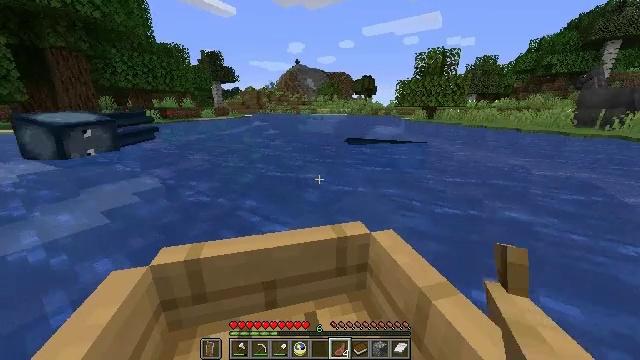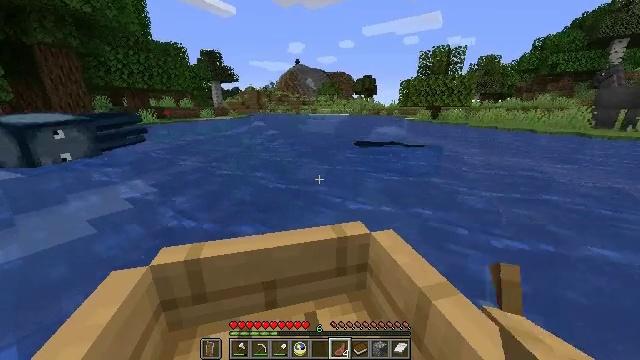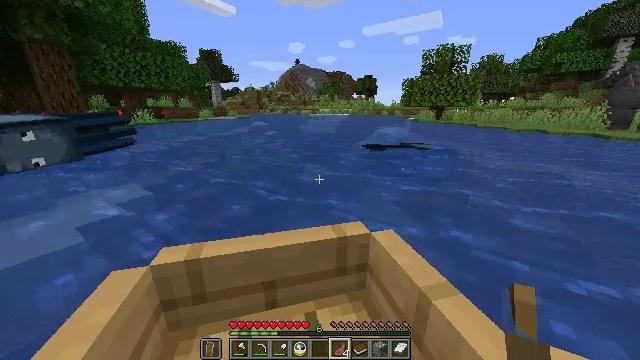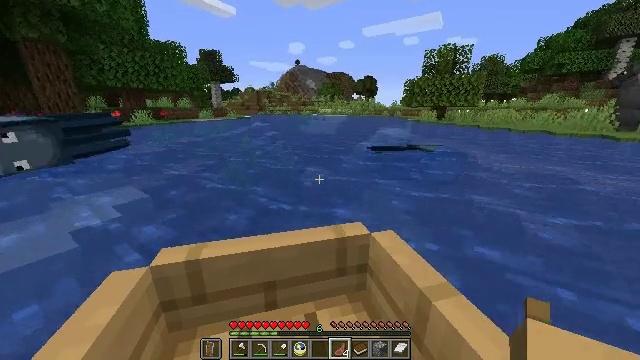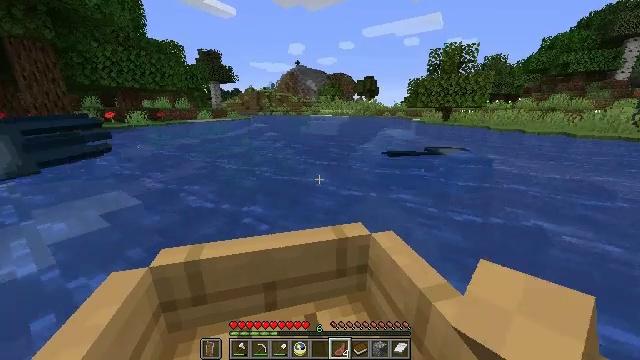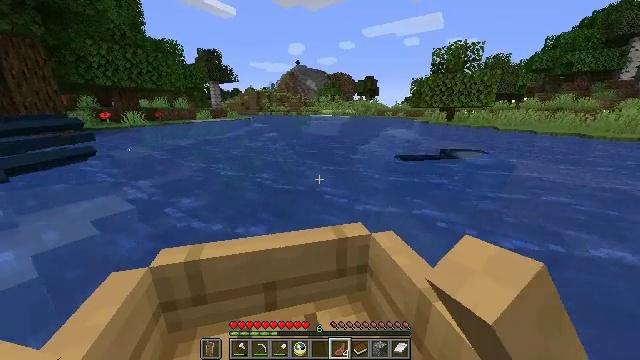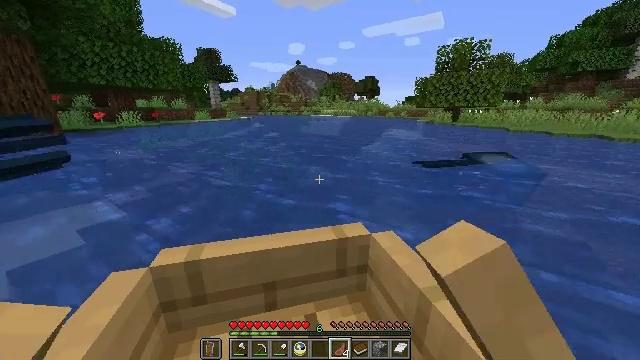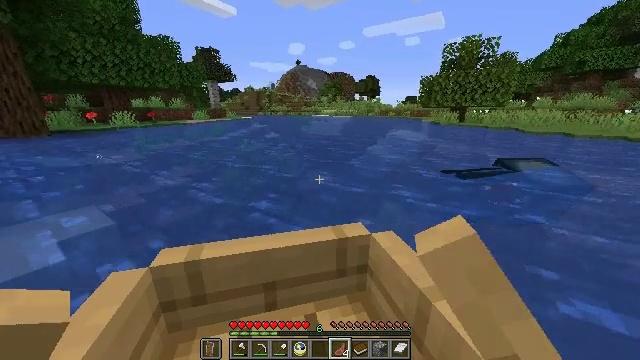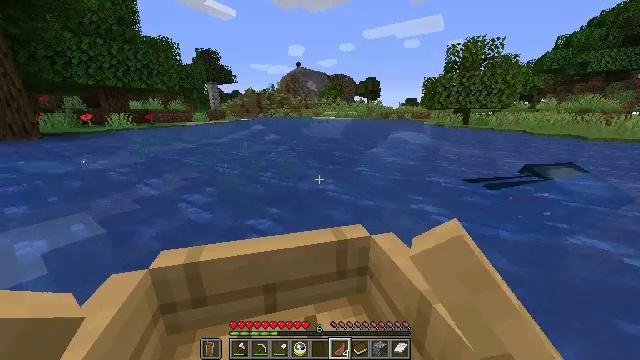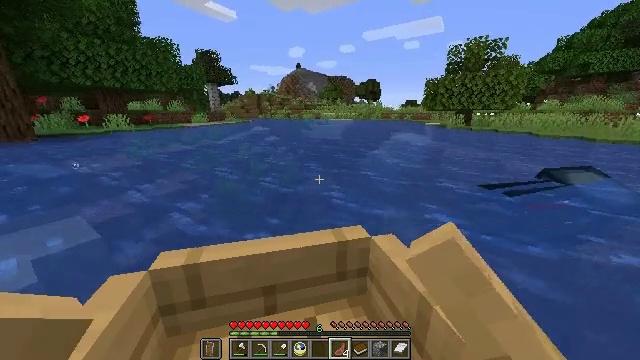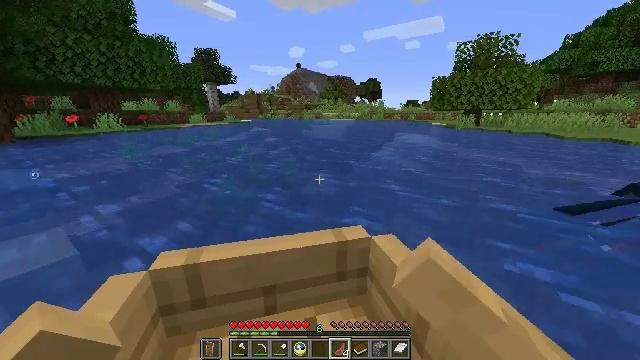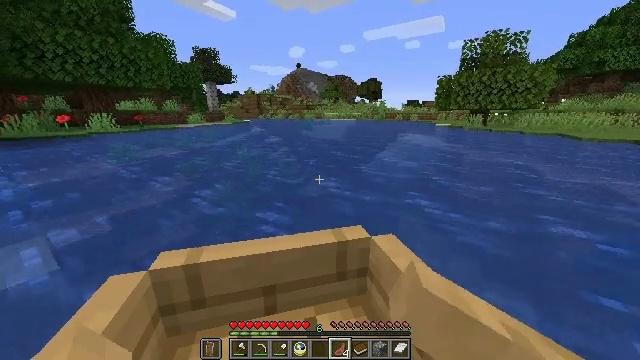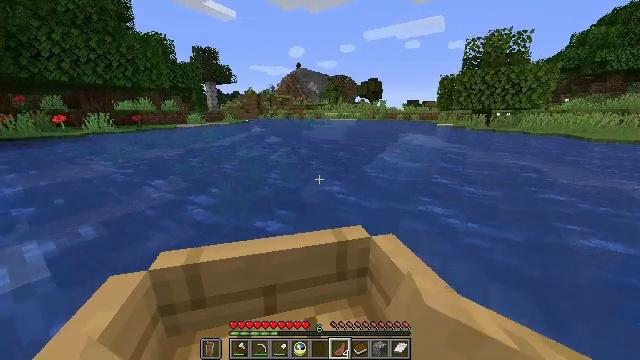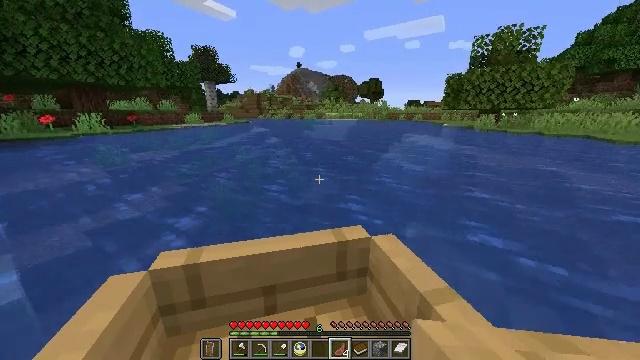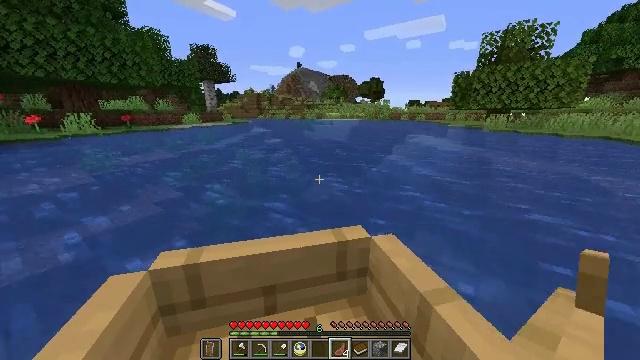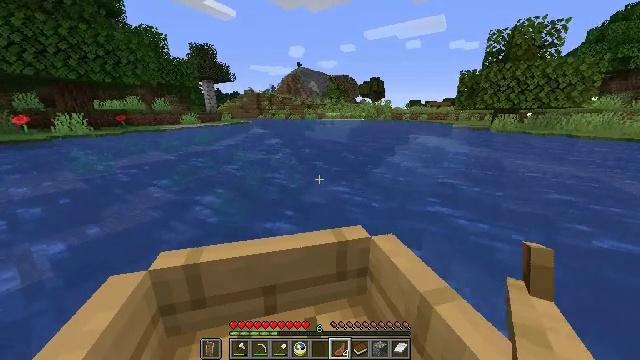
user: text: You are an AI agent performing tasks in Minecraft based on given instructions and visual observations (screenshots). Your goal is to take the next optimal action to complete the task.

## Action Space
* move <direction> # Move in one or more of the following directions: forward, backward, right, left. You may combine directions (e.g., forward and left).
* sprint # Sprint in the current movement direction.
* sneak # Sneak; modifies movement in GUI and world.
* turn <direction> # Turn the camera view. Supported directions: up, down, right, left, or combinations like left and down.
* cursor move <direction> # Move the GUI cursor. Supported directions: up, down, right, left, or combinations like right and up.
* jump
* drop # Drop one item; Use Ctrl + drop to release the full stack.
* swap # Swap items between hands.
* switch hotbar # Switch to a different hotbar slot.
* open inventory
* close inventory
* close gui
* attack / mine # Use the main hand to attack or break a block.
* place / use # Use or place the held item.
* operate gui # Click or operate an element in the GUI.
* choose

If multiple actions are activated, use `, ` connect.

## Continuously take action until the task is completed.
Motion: motion action
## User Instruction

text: Remove an iron axe from the inventory.
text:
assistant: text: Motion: move forward, sprint
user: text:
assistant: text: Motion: move forward, sprint
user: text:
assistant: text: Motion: move forward, sprint
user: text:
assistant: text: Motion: move forward, sprint
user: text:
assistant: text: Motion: move forward, sprint
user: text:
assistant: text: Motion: move forward, sprint
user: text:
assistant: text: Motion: move forward, sprint
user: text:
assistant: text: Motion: move forward, sprint
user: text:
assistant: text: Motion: move forward, sprint
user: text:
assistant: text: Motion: move forward, sprint
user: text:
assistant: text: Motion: move forward, sprint
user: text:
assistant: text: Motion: move forward
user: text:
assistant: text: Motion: move forward
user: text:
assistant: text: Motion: move forward
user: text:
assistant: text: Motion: move forward
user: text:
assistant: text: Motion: move forward
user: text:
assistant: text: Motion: move forward
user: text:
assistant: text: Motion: move forward
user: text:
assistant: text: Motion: move forward
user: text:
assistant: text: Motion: move forward
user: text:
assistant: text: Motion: move forward
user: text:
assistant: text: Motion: move forward
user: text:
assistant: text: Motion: move forward
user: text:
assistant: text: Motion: move forward
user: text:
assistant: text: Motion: move forward
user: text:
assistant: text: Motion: move forward
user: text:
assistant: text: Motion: move forward
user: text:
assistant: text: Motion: move forward
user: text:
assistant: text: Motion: move forward
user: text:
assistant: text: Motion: move forward